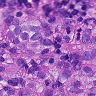
Metastatic tissue present: yes